Question: SQL throws an error at the "rank" field saying rank int*(2) missing right parenthesis
'''
create table assassin
(
name varchar(20) primary key,
speciality varchar(50),
skills varchar(50),
codename varchar(50),
rank int(2)
);
insert into assassin
values
('John Wick','Hitman','Gun Fu','Babayaga','1'),
('Frank Moses','EX CIA CODE RED','Hand to hand combat and wepons training','RED Retired Extremely Dangerous','4'),
('Ethan Hunt','Spy','Infiltration','Hunt','3'),
('Natasha Romanof','Spy','Infiltration and Execution','Black Widow','2'),
('Eggsy','Kingsman Agent','Spy and Raw Agent','Galahad','2'),
('James Bond','Spy','Infiltration and execution','Bond','2')
'''

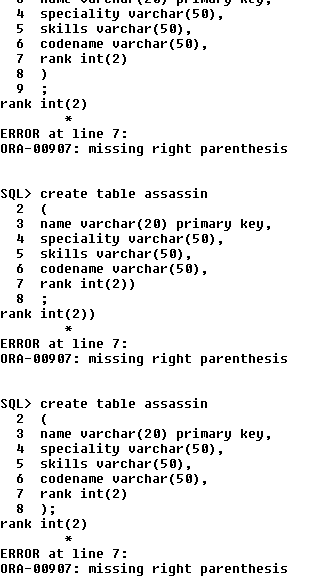
Answer: Remove precision; it's just "INT", not "INT (2)":
'''
SQL> create table test (rank int(2));
create table test (rank int(2))
*
ERROR at line 1:
ORA-00907: missing right parenthesis
SQL> create table test (rank int);
Table created.
SQL>
'''